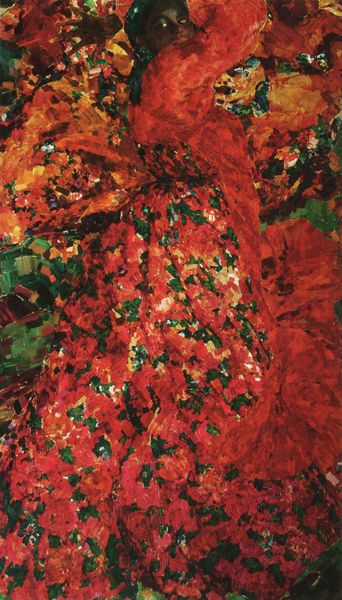
Titel: Tanzende Bäuerin
Künstler: Filipp Malyavin
Standort: St. Petersburg
Institution: Russisches Museum
Schlagwörter: blätter, dunkel, hand, kopf, schatten, weiß, frauen, gelb, grün, impressionismus, ausschnitt, bewegung, blume, blumen, braun, bunt, finger, frau, hell, kleid, licht, mund, nase, ohrring, orange, schwarz, blick, blüte, blüten, dame, rot, ball, muster, ornament, tanz, augen, falten, gesicht, lang, stehen, ärmel, natur, pastos, auge, stehend, stoff, ohrringe, pflanzen, tanzen, tänzerin, lippe, rosa, schwung, taille, farbig, seitlich, sommer, bäuerin, russland, warm, abstrakt, afrika, farben, red, kopftuch, detail, floral, ornamente, blütenmuster, rüschen, erotik, punkte, rit, katze, afrikanerin, farbige, schwarze, blumenmuster, schlag, tupfen, tupfer, flecken, fragment, struktur, blumenkranz, flirren, hochkant, fleckig, ballkleid, zentriert, abstarkt, fülle, florales muster, afrilanerin, blume1, blümchenmuster, blütenmeer, farbenmeer, flecki, frloral, haiti, ivresse, lieppen, tanz frauen, vergehen